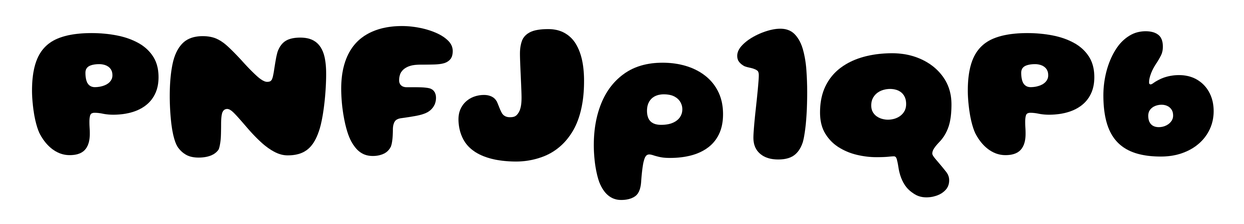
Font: Gluten_ExtraBold